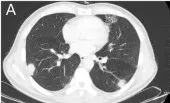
The chest CT of patient one. (A-D): chest CT showing the nodes in the lungs and the local grid change in the right lower lobe.
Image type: radiology (ct)